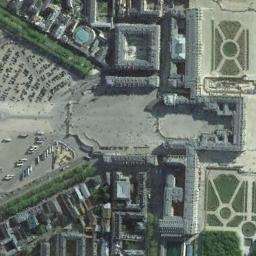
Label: palace